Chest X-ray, PA view. Patient: 62 years old, sex M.
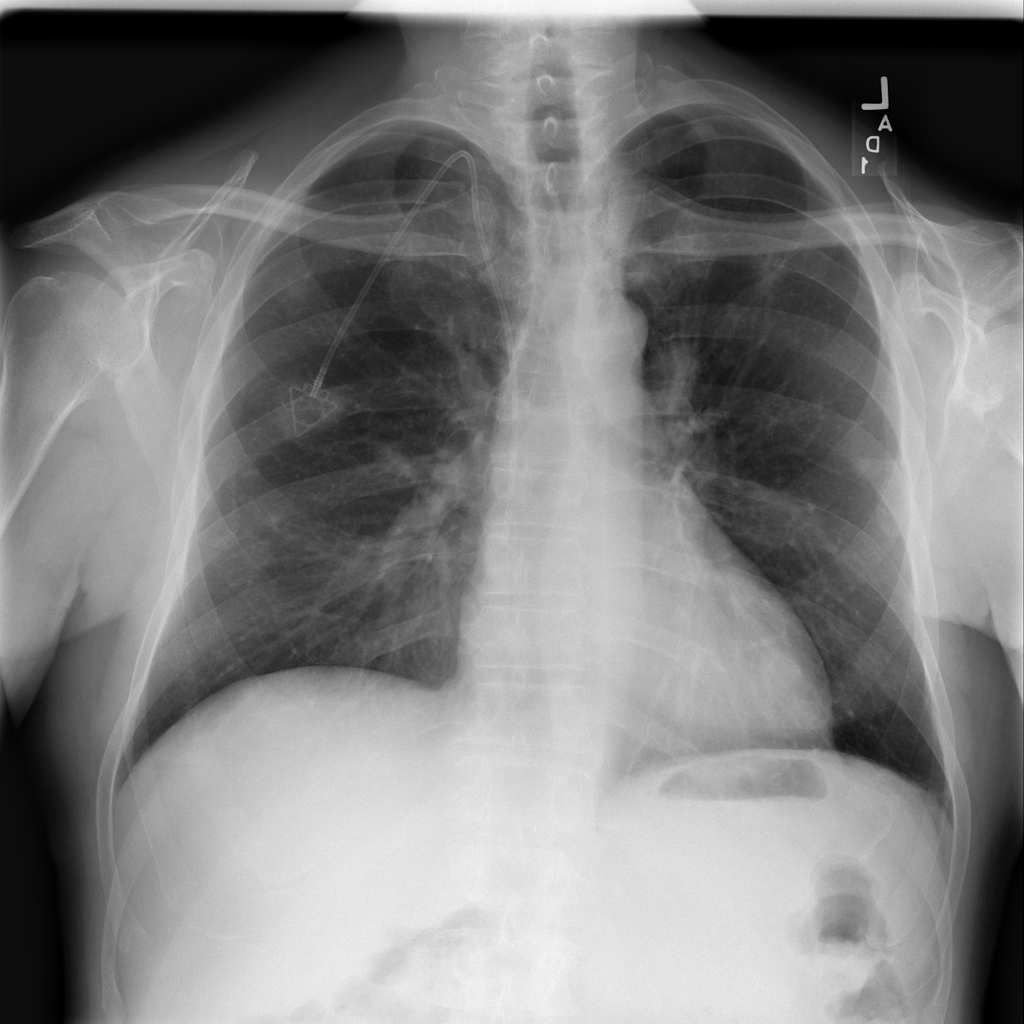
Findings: Nodule